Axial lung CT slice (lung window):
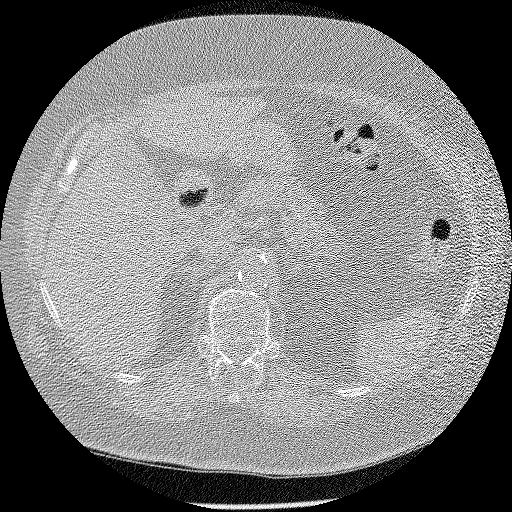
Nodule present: no